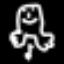
Label: frog